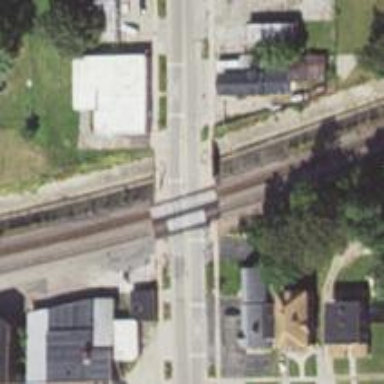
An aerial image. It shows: Crossing for the railway.